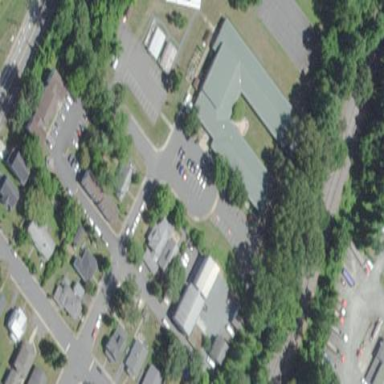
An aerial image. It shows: School.